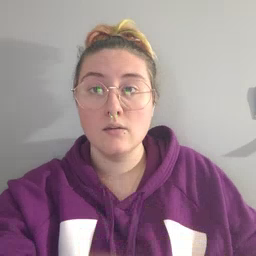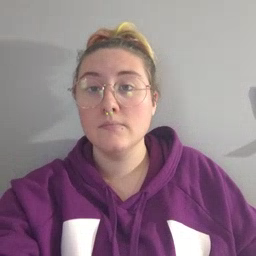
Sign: nose